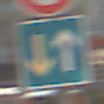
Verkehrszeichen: VorrangVorGegenverkehr
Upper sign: Geschwindigkeit50
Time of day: MorningAfternoon
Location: Outdoor (Urban)
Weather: PartlyCloudy
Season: NotSpecified
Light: Natural